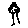
Label: tree